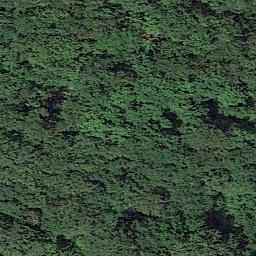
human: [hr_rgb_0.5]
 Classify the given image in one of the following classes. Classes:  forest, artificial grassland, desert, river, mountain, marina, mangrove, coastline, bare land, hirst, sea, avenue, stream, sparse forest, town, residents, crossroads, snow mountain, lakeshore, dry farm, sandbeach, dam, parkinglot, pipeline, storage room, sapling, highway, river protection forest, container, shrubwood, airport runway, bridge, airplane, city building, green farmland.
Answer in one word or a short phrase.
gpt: forest